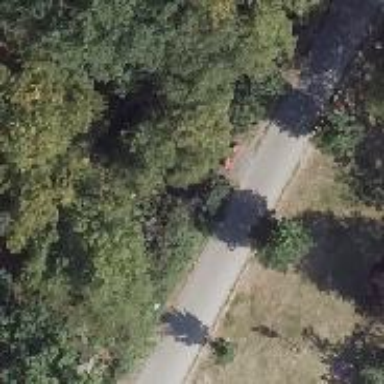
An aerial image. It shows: Tree-lined avenue.